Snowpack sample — Buffalo Mountain, Silverthorne, Colorado, USA (1/25/25, 10:11 AM MST)
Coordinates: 39.6222, -106.1139
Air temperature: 22 °F
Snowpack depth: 110 cm
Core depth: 40 cm
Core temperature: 46.4 °F
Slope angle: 12°, slope face: 102°
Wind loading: high
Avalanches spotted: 0
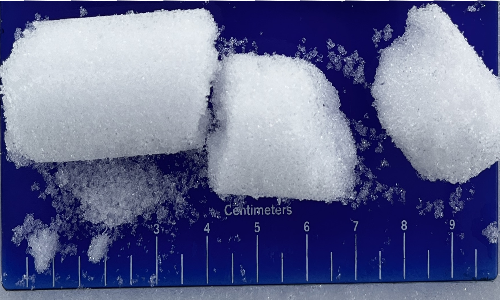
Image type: core
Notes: No avalanches nearby, collected on the outskirts of a fire break 15 meters from the treeline, on way to Buffalo and Red Mountain